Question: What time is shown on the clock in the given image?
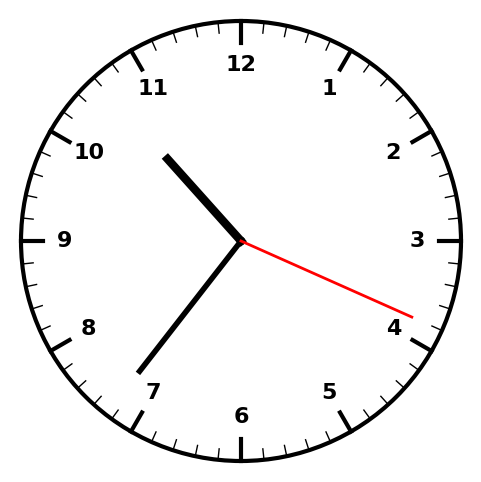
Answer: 10:36:19